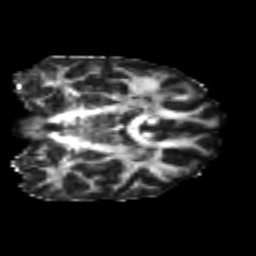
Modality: FA
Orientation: coronal
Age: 22
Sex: female
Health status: healthy
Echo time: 0.074 s